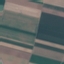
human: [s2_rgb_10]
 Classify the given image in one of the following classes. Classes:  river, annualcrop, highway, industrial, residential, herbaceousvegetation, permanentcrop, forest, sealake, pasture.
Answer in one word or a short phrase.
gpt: AnnualCrop